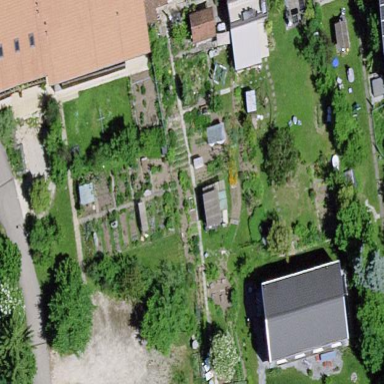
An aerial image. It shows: Garden that is leisure land.